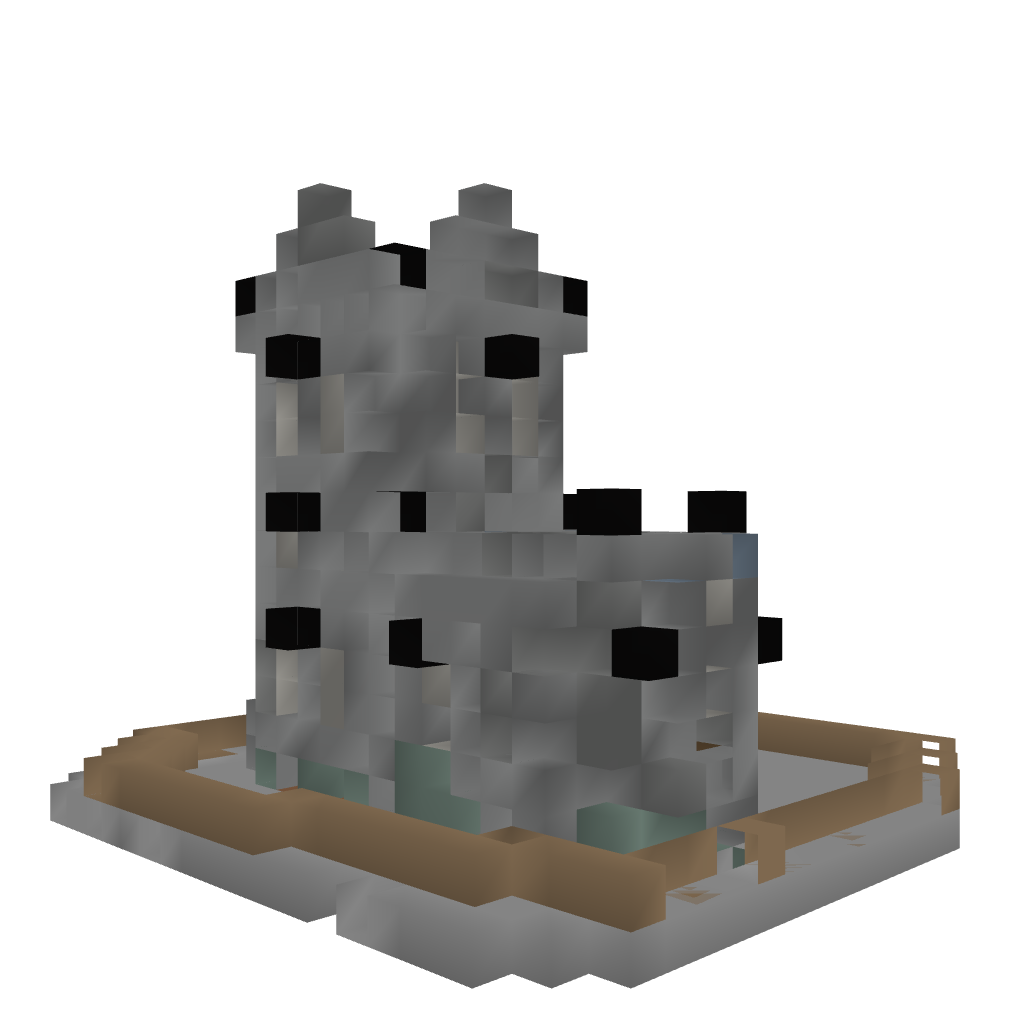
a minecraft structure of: Small chapel